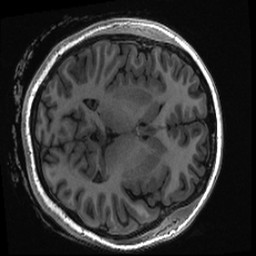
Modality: T1w
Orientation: axial
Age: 20
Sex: female